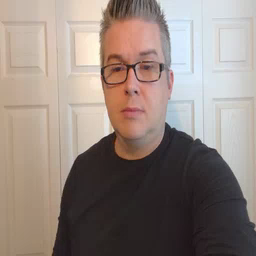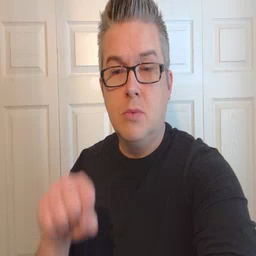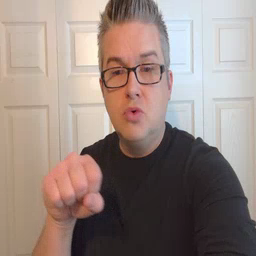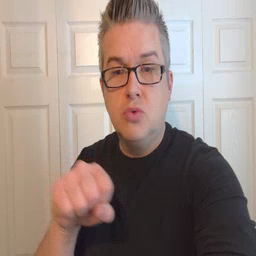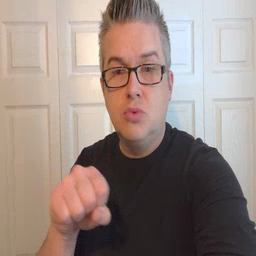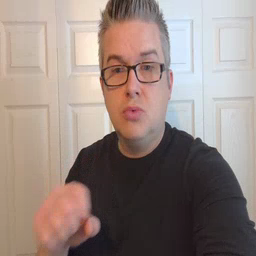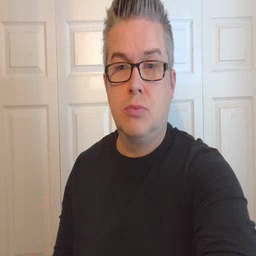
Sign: shoe